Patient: sex F, age 68
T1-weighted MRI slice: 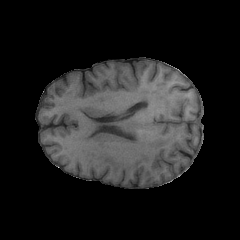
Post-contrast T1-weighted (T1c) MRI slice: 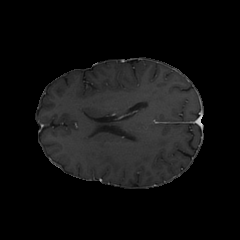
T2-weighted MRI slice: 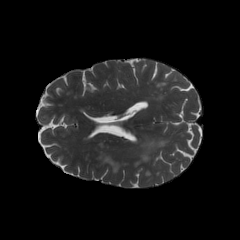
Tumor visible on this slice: yes
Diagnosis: Glioblastoma, IDH-wildtype
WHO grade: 4